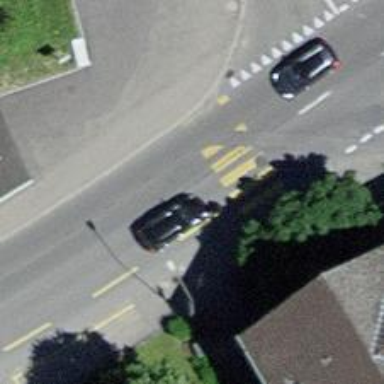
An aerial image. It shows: Uncontrolled zebra crossing with marked island on the road.